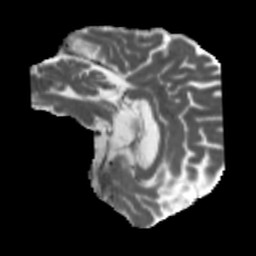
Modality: MD
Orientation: sagittal
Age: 47
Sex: male
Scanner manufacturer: siemens
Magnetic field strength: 3 T
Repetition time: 5.47 s
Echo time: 0.0854 s